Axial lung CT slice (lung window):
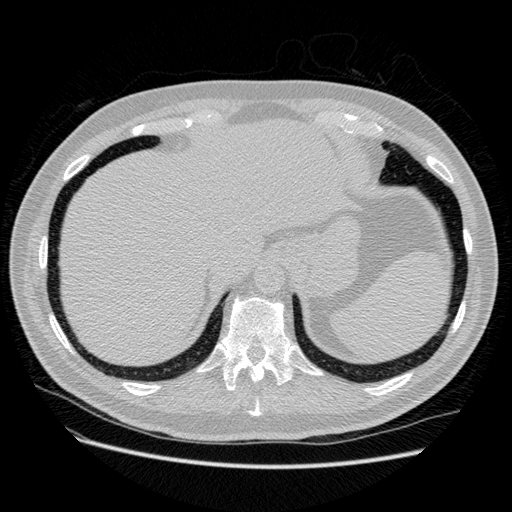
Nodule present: no